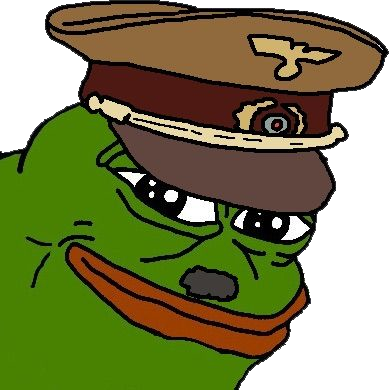
Label: 5_Pepe